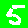
Digit: 5